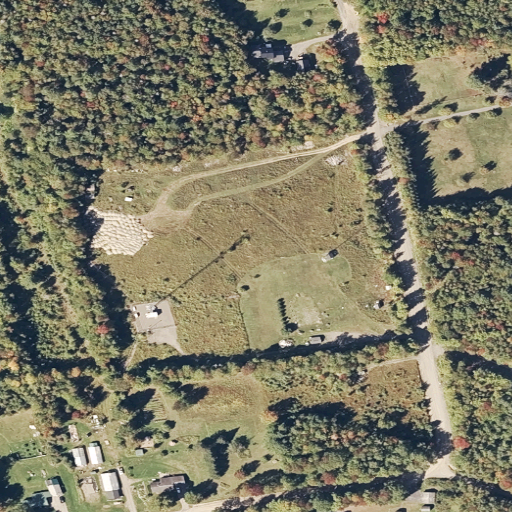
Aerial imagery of mountain in Maine named Stickney Hill containing mixed forest, grassland, open development, deciduous forest, shrub, low intensity development, and medium intensity development